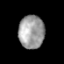
Tissue: prostate
Cell type: T cells
Senescence score: 0.2765
Nuclear area (px): 836
Mean DAPI intensity: 157.49